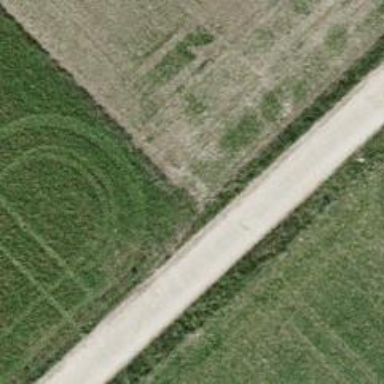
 commonly used for agricultural purposes."